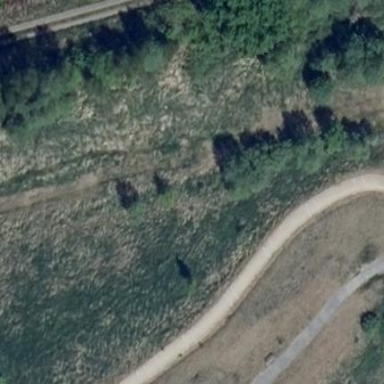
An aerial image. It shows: Patch of scrub vegetation.